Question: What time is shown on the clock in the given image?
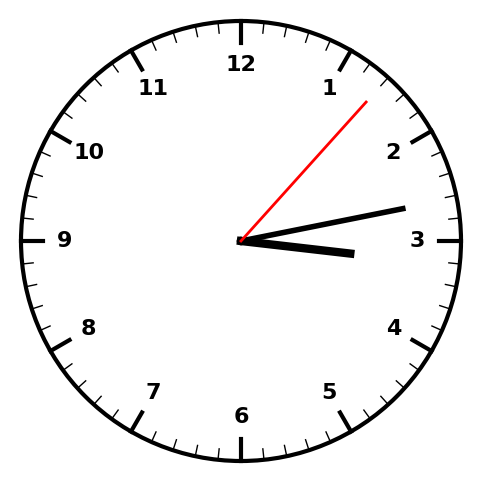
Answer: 03:13:07